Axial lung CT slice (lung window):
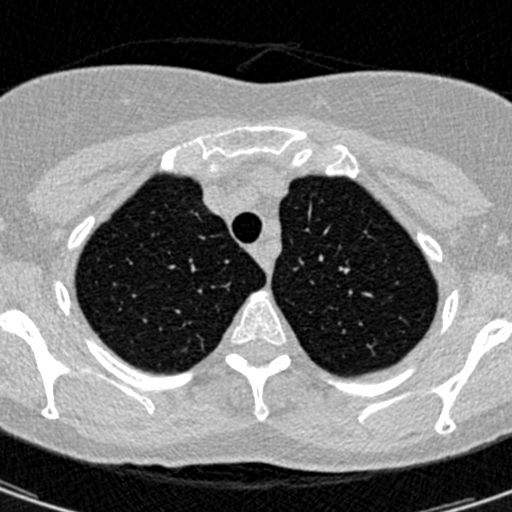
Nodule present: no